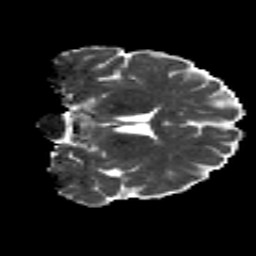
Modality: MD
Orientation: coronal
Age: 19
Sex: male
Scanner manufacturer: siemens
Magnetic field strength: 3 T
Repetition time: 8.8 s
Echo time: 0.085 s